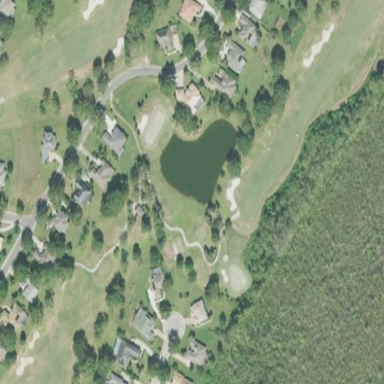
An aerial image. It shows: Golf course surrounded by greenery.